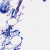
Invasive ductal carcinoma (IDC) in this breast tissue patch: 0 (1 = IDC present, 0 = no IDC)